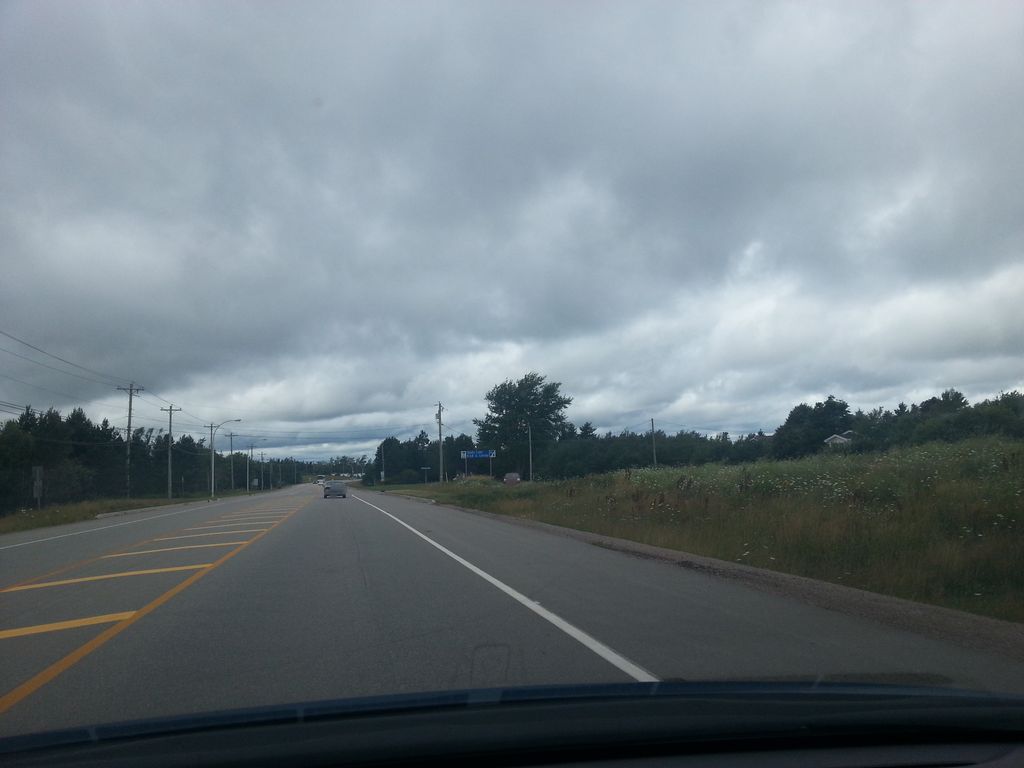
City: charlottetown